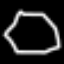
Label: octagon